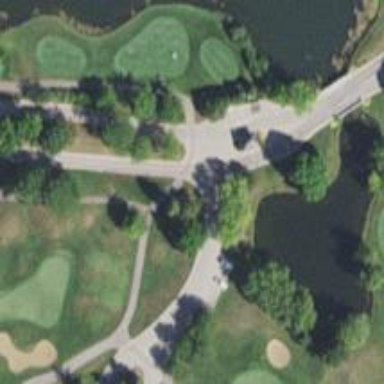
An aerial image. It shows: Pathway for golfing.